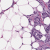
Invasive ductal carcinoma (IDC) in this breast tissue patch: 1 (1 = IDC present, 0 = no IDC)